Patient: sex F, age 75
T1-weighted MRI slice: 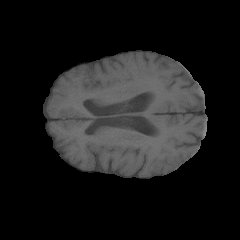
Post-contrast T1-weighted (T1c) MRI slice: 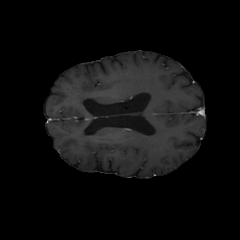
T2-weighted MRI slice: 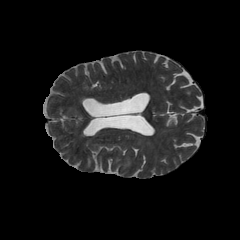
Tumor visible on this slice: yes
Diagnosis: Astrocytoma, IDH-wildtype
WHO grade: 3